Aerial crown-view tile of a tropical tree (Barro Colorado Island, Panama), acquired 20240611:
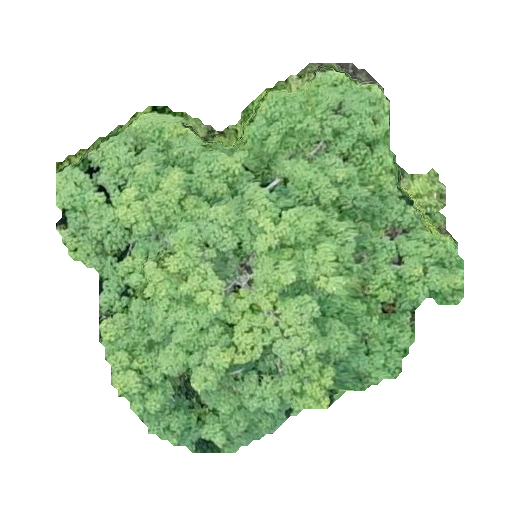
Species: Ceiba pentandra
GBIF accepted scientific name: Ceiba pentandra
Crown area: 166.301 m²